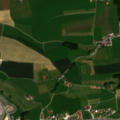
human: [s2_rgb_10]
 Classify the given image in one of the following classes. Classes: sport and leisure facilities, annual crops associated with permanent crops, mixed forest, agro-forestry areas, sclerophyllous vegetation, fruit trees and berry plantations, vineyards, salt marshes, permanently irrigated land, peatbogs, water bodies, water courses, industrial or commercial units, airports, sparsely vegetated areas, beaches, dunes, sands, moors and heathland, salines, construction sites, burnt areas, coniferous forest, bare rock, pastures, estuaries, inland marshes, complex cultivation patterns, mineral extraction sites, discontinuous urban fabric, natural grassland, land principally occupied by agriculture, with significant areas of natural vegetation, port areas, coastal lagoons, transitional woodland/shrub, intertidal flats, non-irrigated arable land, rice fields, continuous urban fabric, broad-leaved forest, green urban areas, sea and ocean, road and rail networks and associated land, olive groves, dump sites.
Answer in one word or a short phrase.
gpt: discontinuous urban fabric, industrial or commercial units, road and rail networks and associated land, non-irrigated arable land, pastures, land principally occupied by agriculture, with significant areas of natural vegetation